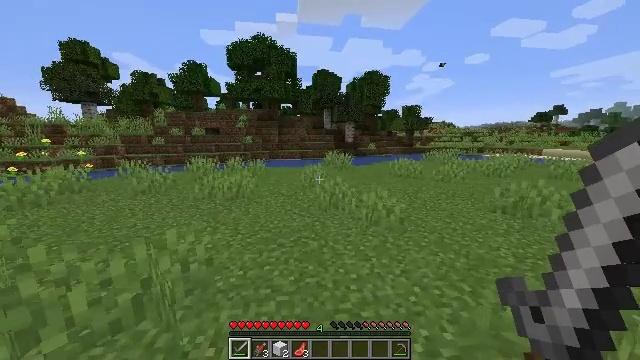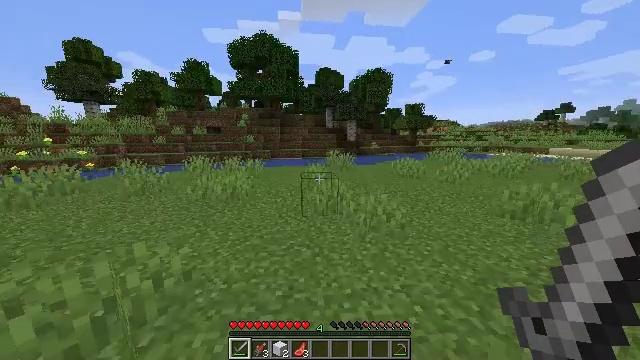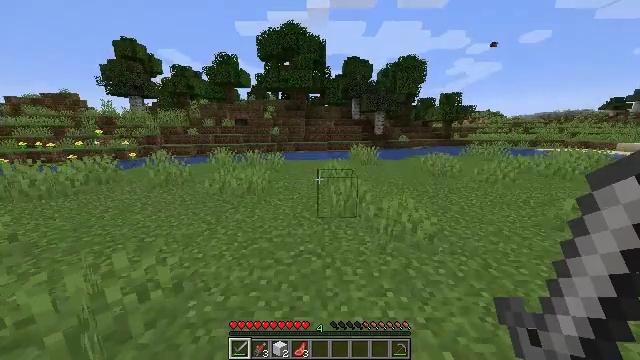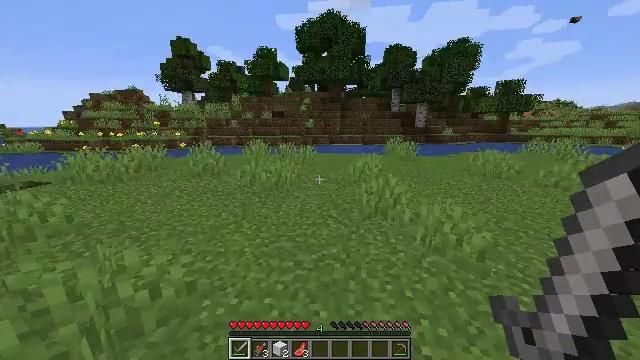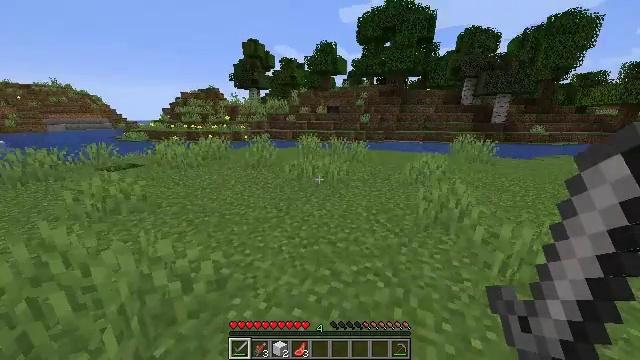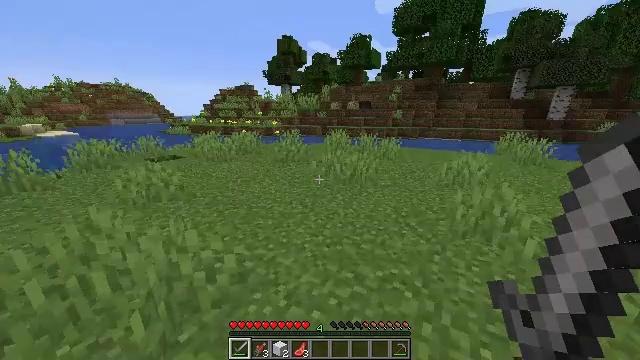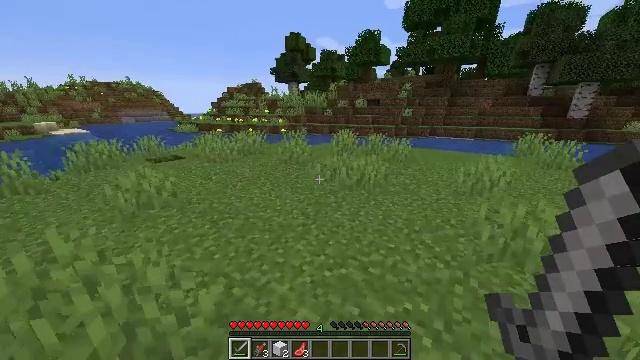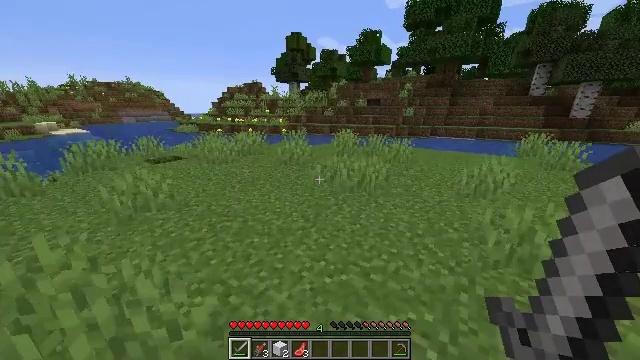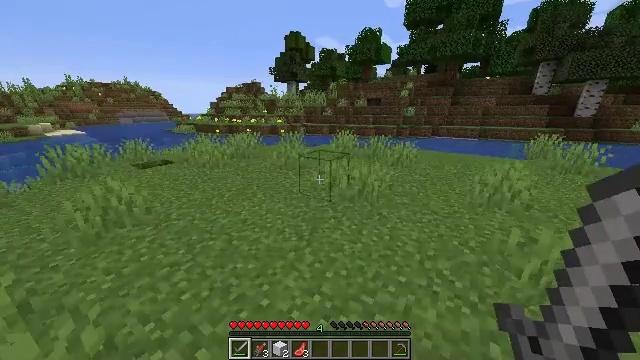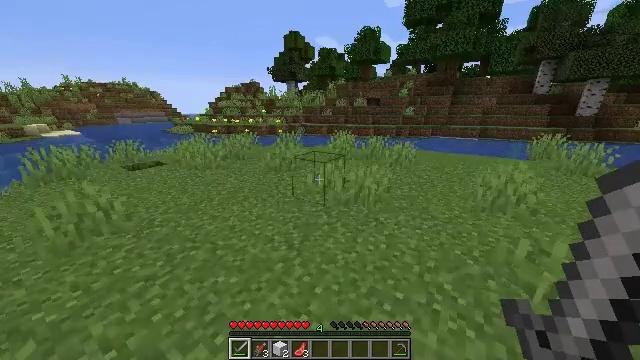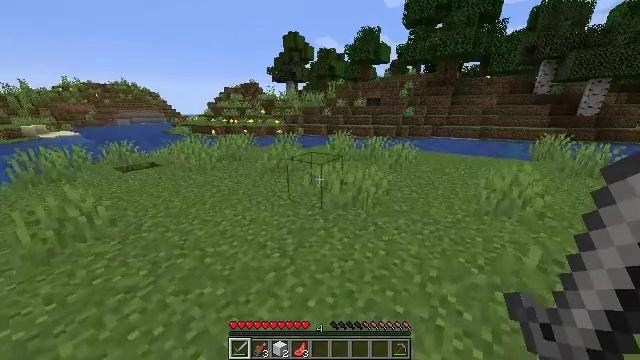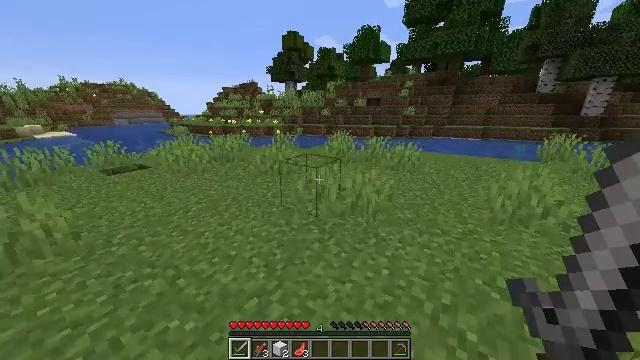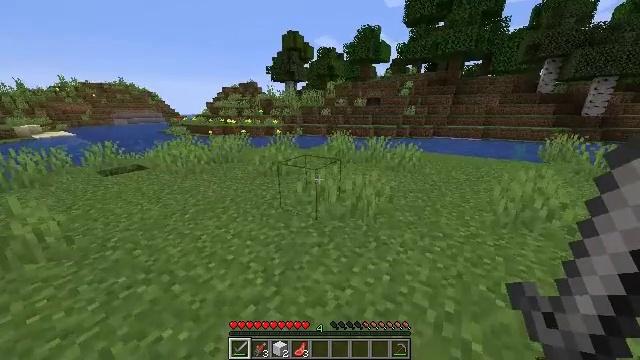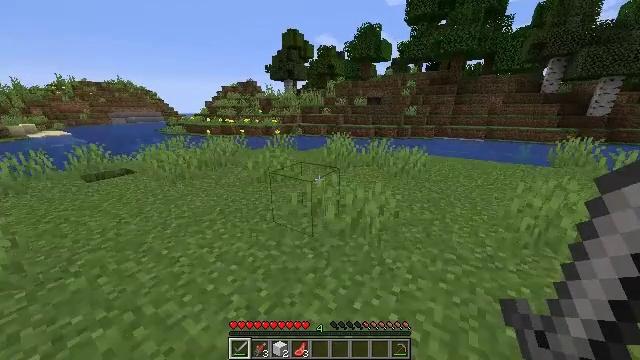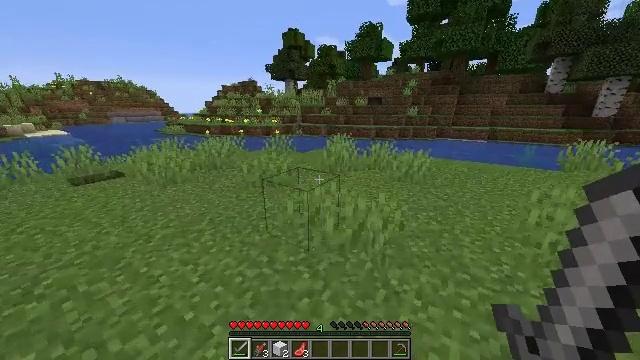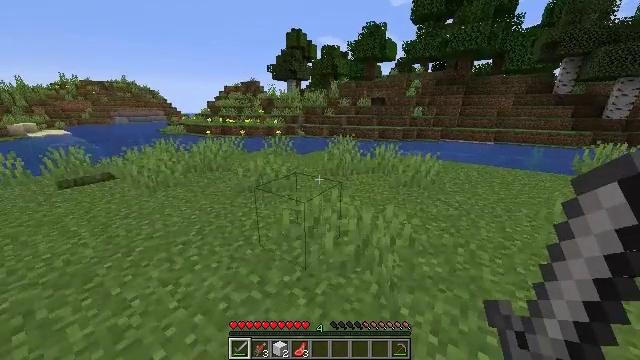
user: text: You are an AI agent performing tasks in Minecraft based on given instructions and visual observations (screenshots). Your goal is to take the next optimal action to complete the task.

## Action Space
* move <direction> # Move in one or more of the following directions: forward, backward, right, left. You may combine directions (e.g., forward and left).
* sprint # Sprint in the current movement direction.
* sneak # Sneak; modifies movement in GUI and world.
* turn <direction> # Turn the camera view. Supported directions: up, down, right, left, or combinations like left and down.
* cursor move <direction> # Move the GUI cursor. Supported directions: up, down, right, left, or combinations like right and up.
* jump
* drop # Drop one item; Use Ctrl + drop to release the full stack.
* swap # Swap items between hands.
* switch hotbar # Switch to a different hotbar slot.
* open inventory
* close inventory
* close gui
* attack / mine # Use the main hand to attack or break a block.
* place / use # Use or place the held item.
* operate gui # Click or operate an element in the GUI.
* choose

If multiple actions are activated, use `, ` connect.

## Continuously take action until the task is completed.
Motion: motion action
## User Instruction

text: Fish and kill the salmon.
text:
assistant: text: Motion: move forward
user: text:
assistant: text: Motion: move forward, turn left and down
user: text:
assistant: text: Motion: move forward, turn left and down
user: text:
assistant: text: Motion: move forward, turn left and down
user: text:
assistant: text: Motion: move forward, turn left and down
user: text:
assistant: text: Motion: move forward, turn left
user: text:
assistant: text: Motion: move forward
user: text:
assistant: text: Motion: move forward and move right
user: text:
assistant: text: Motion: move forward and move right
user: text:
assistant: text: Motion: move forward
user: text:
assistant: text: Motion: move forward
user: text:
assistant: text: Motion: move forward
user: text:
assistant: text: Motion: move forward
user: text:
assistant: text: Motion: move forward
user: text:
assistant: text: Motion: move forward
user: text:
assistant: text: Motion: move forward
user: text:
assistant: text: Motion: move forward
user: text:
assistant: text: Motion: move forward
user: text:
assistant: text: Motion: move forward
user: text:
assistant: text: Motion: move forward
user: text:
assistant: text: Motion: move forward
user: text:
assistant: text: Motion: move forward
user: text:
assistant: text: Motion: move forward
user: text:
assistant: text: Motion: move forward
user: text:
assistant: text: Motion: move forward
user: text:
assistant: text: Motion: move forward and move right
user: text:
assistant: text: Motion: move forward and move right
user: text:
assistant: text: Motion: move forward and move right
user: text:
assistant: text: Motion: move forward and move right
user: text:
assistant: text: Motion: move forward and move right